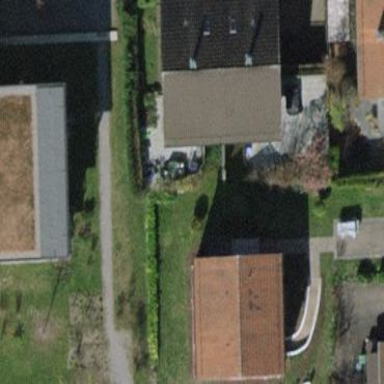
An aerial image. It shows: Gabled roof house.